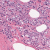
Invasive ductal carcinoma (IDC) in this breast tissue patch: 1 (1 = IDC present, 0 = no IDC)